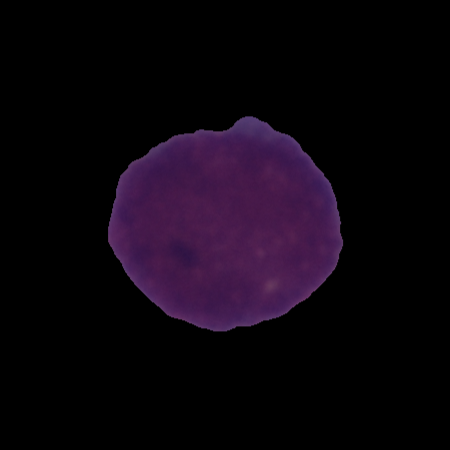
Label: cancer